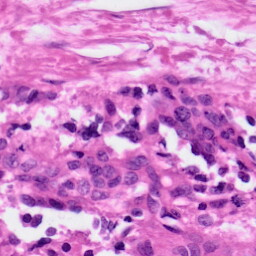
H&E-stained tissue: Ovarian